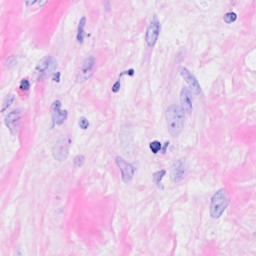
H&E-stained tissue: Breast